Question: I have a payment system as shown below. The payment can be made through multiple gift coupons. The gift coupons are issued along with a purchase. The customer can make use of this gift coupon for future purchase.
When a Payment is made through gift coupon, the UsedForPaymentID column in GiftCoupon table need to be updated with that PaymentID (for the giftcoupon ID).
The GiftCouponIDs are already available in the database. When a customer produces a gift coupon, it has GiftCouponID printed on it. The operator need to enter this CouponID to the system to make the Payment.
For the MakePayment() operation, it necessitates two repositories.
1. Gift Coupon Repository
2. Payment Repository
CODE
> //Use GiftCouponRepository to retrieve the corresponding GiftCoupon object.
This involves use of two repositories for one transaction. Is it a good practice? If not, how can we change the design to overcome this?
> : In DDD the Aggregate should represent the transactional boundary. A transaction that requires the involvement of more than one aggregate is often a sign that either the model should be refined, or the transactional requirements should be reviewed, or both. <URL>

C# CODE
'''
public RepositoryLayer.ILijosPaymentRepository repository { get; set; }
public void MakePayment(int giftCouponID)
{
DBML_Project.Payment paymentEntity = new DBML_Project.Payment();
paymentEntity.PaymentID = 1;
DBML_Project.GiftCoupon giftCouponObj;
//Use GiftCouponRepository to retrieve the corresponding GiftCoupon object.
paymentEntity.GiftCouponPayments = new System.Data.Linq.EntitySet<DBML_Project.GiftCoupon>();
paymentEntity.GiftCouponPayments.Add(giftCouponObj);
repository.InsertEntity(paymentEntity);
repository.SubmitChanges();
}
'''
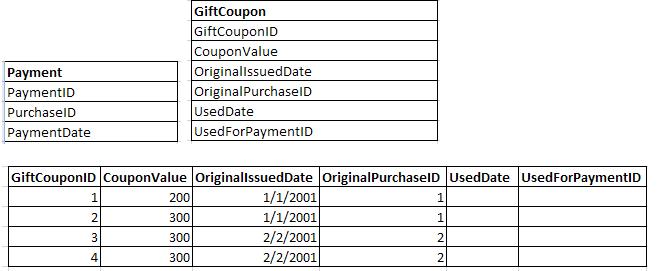
Answer: I think what you really meant to ask was regarding ''. I don't believe there is anything wrong with using multiple repositories . Often during a transaction an aggregate will need information from other aggregates in order to make a decision on whether to, or how to, change state. That's fine. It is, however, the modifying of state on multiple aggregates within one transaction that is deemed undesirable, and I think this what your referenced quote was trying to imply.
The reason this is undesirable is because of concurrency. As well as protecting the in-variants within it's boundary, each aggregate should be protected from concurrent transactions. e.g. two users making a change to an aggregate at the same time.
This protection is typically achieved by having a version/timestamp on the aggregates' DB table. When the aggregate is saved, a comparison is made of the version being saved and the version currently stored in the db (which may now be different from when the transaction started). If they don't match an exception is raised.
It basically boils down to this:
The exact same thing is true if your aggregate is too large & offers many state changing methods; multiple users can only modify the aggregate one at a time. By designing small aggregates that are modified in isolation in a transaction reduces concurrency collisions.
<URL>
However, this is just a guiding principle and there will be exceptions where more than one aggregate will need to be modified. The fact that you are considering whether the transaction/use case could be re-factored to only modify one aggregate is a good thing.
Having thought about your example, I cannot think of a way of designing it to a single aggregate that fulfills the requirements of the transaction/use case. A payment needs to be created, and the coupon needs to be updated to indicate that it is no longer valid.
But when really analysing the potential concurrency issues with transaction, I don't think there would ever actually be a collision on the gift coupon aggregate. They are only ever created (issued) then used for payment. There are no other state changing operations in between. Therefore in this instance we don't need to be concerned about that fact we are modifying both the payment/order & gift coupon aggregate.
Below is what I quickly came up with as a possible way of modelling it
- - - -
Code:
'''
public class PaymentApplicationService
{
public void PayForOrderWithGiftCoupons(PayForOrderWithGiftCouponsCommand command)
{
using (IUnitOfWork unitOfWork = UnitOfWorkFactory.Create())
{
Order order = _orderRepository.GetById(command.OrderId);
List<GiftCoupon> coupons = new List<GiftCoupon>();
foreach(Guid couponId in command.CouponIds)
coupons.Add(_giftCouponRepository.GetById(couponId));
order.MakePaymentWithGiftCoupons(coupons);
_orderRepository.Save(order);
foreach(GiftCoupon coupon in coupons)
_giftCouponRepository.Save(coupon);
}
}
}
public class Order : IAggregateRoot
{
private readonly Guid _orderId;
private readonly List<Payment> _payments = new List<Payment>();
public Guid OrderId
{
get { return _orderId;}
}
public void MakePaymentWithGiftCoupons(List<GiftCoupon> coupons)
{
foreach(GiftCoupon coupon in coupons)
{
if (!coupon.IsValid)
throw new Exception("Coupon is no longer valid");
coupon.UseForPaymentOnOrder(this);
_payments.Add(new GiftCouponPayment(Guid.NewGuid(), DateTime.Now, coupon));
}
}
}
public abstract class Payment : IEntity
{
private readonly Guid _paymentId;
private readonly DateTime _paymentDate;
public Guid PaymentId { get { return _paymentId; } }
public DateTime PaymentDate { get { return _paymentDate; } }
public abstract decimal Amount { get; }
public Payment(Guid paymentId, DateTime paymentDate)
{
_paymentId = paymentId;
_paymentDate = paymentDate;
}
}
public class GiftCouponPayment : Payment
{
private readonly Guid _couponId;
private readonly decimal _amount;
public override decimal Amount
{
get { return _amount; }
}
public GiftCouponPayment(Guid paymentId, DateTime paymentDate, GiftCoupon coupon)
: base(paymentId, paymentDate)
{
if (!coupon.IsValid)
throw new Exception("Coupon is no longer valid");
_couponId = coupon.GiftCouponId;
_amount = coupon.Value;
}
}
public class GiftCoupon : IAggregateRoot
{
private Guid _giftCouponId;
private decimal _value;
private DateTime _issuedDate;
private Guid _orderIdUsedFor;
private DateTime _usedDate;
public Guid GiftCouponId
{
get { return _giftCouponId; }
}
public decimal Value
{
get { return _value; }
}
public DateTime IssuedDate
{
get { return _issuedDate; }
}
public bool IsValid
{
get { return (_usedDate == default(DateTime)); }
}
public void UseForPaymentOnOrder(Order order)
{
_usedDate = DateTime.Now;
_orderIdUsedFor = order.OrderId;
}
}
'''